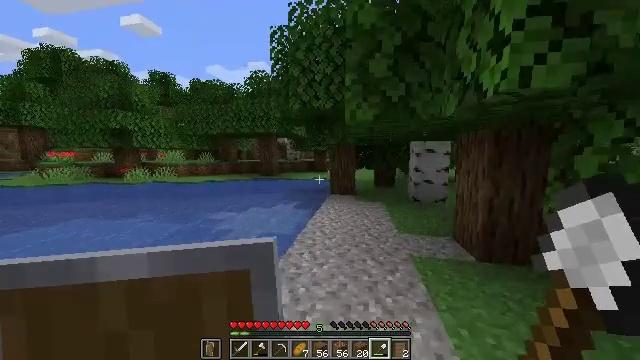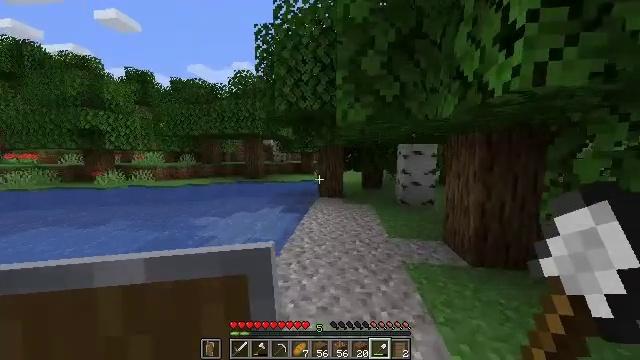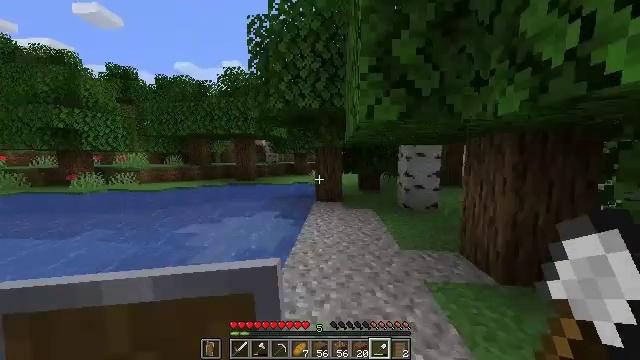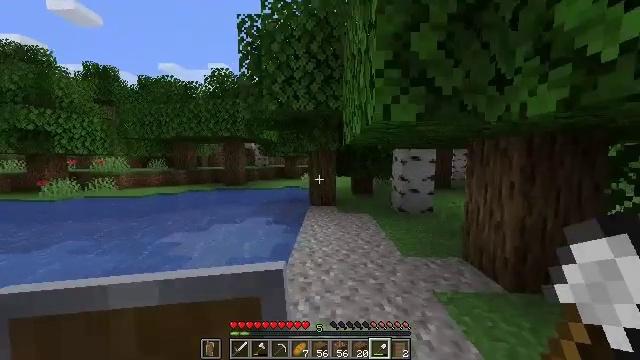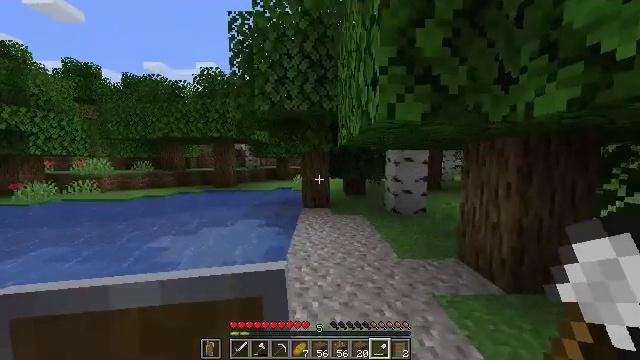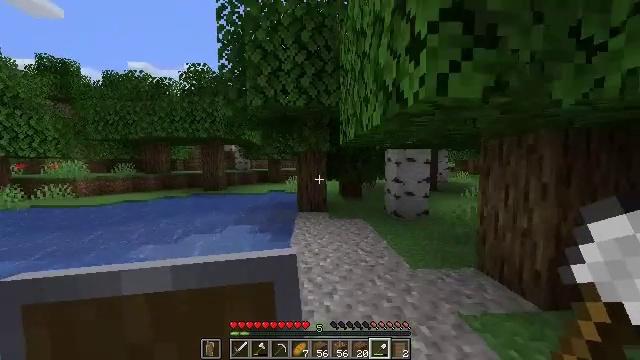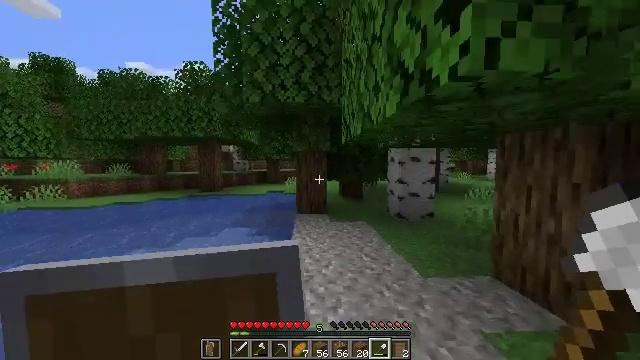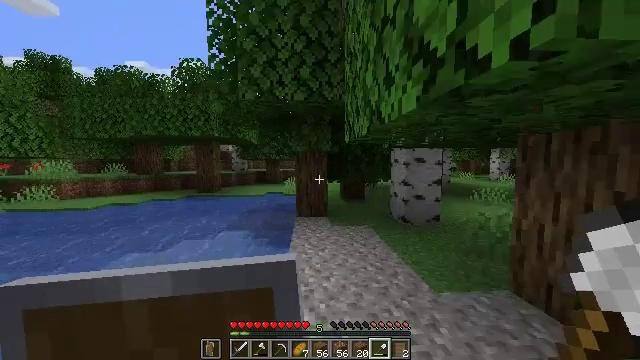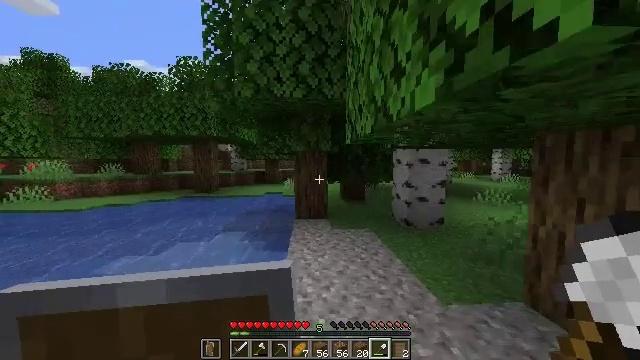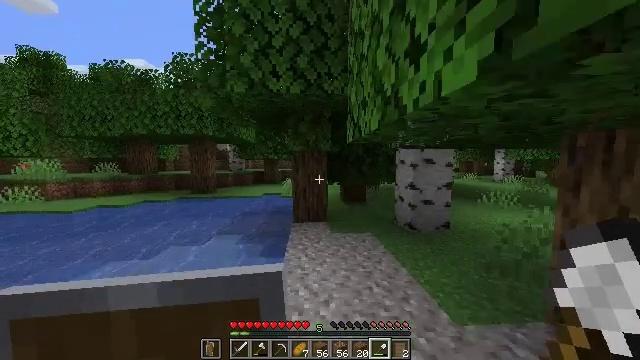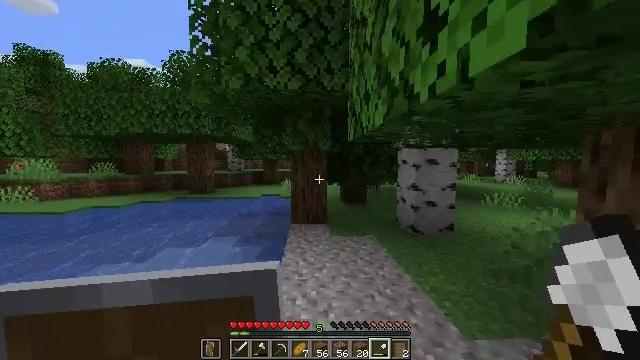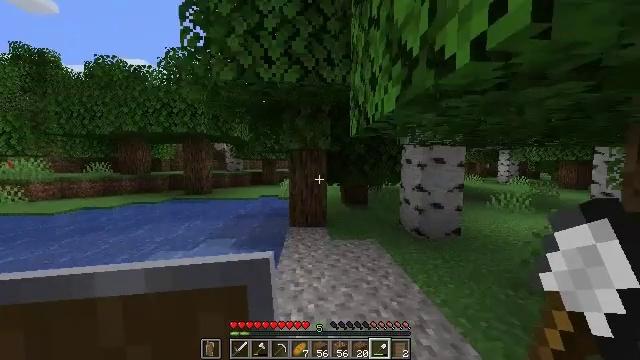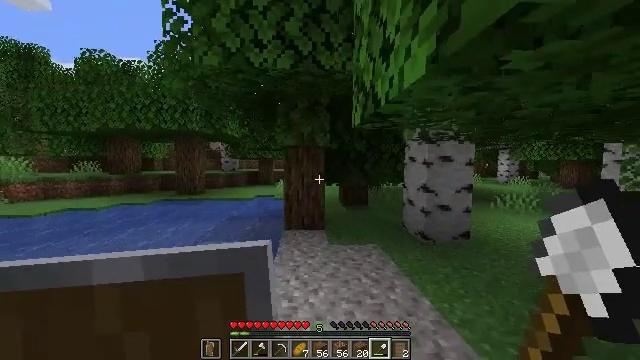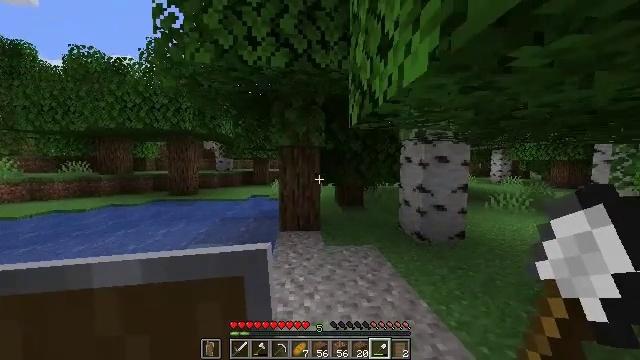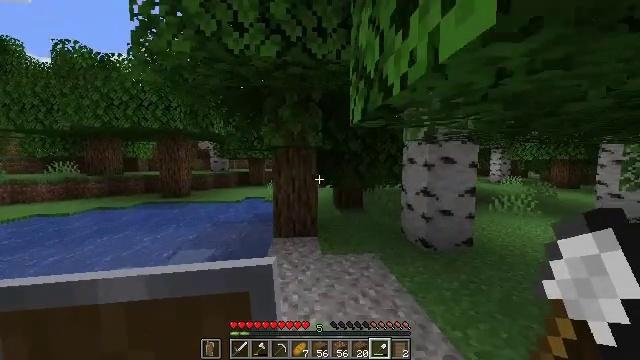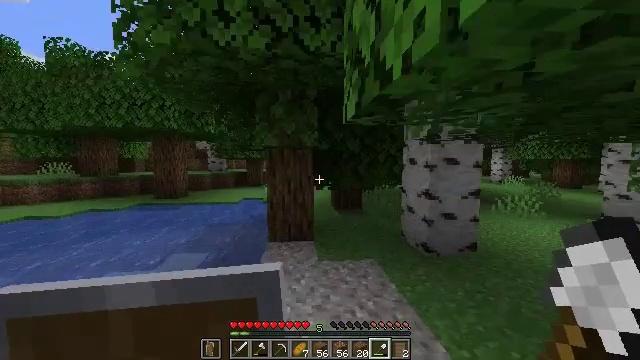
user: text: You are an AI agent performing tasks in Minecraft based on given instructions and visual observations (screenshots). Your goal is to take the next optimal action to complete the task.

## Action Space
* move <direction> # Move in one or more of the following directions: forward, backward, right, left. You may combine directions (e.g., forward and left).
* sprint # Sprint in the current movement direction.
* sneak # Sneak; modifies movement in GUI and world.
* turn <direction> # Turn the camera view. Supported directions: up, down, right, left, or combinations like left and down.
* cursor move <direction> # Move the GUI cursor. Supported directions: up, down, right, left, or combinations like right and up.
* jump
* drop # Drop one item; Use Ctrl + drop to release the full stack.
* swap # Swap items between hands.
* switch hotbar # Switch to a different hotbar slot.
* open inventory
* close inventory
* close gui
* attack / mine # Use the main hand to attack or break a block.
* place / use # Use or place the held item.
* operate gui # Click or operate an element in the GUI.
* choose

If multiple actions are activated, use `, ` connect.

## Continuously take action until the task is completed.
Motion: motion action
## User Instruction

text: Break oak leaves from the trees.
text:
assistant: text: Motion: move forward and move left, turn right
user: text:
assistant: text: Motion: move forward and move left, turn right
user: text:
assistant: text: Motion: move forward and move left, turn right
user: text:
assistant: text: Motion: move forward, turn right
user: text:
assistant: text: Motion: move forward, turn right
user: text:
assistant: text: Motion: move forward
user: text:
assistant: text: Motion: move forward
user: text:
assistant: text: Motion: move forward
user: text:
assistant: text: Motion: move forward
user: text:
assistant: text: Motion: move forward, sprint
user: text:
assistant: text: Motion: move forward, sprint
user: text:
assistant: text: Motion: move forward, sprint
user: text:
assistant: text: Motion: move forward, sprint, turn right
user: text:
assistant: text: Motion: move forward and move right
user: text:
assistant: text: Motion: move forward and move right
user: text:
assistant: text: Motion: move forward and move right
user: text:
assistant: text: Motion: move forward
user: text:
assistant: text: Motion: move forward
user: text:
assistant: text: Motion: move forward
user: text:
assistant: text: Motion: move forward
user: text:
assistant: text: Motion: move forward
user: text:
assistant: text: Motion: move forward
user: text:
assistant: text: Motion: move forward, turn left
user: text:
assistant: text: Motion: move forward, turn left
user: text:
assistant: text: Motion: move forward, turn left
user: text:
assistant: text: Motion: move forward, turn left, attack / mine
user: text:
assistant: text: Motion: move forward, turn left, attack / mine
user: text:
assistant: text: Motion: move forward, attack / mine
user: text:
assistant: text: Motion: move forward, attack / mine
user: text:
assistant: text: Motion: move forward, attack / mine